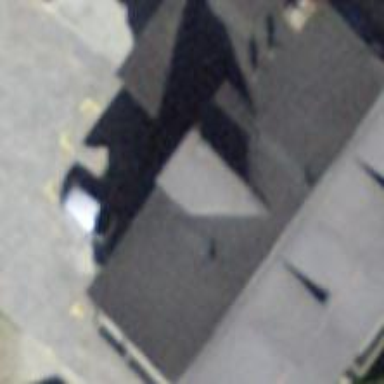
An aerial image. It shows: Hotel building.